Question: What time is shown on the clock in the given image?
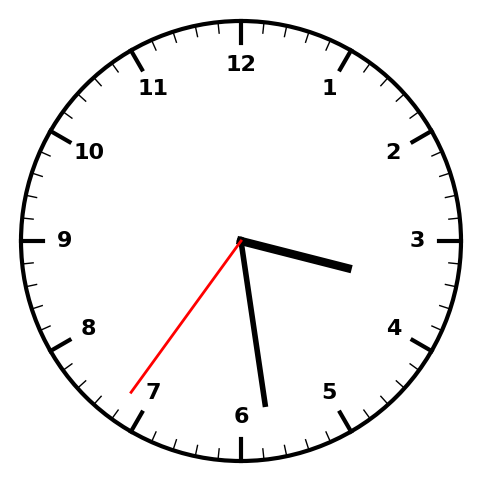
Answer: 03:28:36